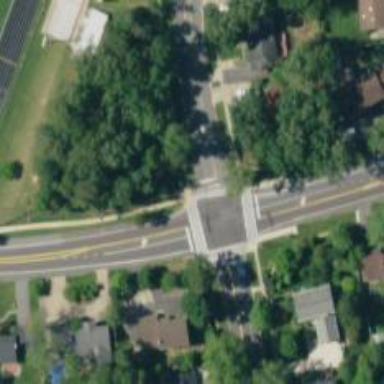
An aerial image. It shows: Crossing road.